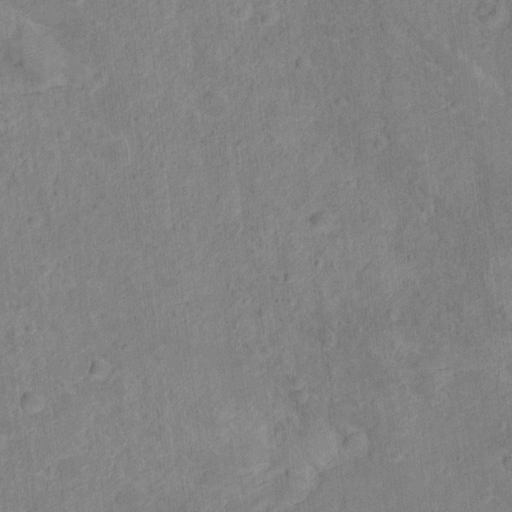
Classes present: Background